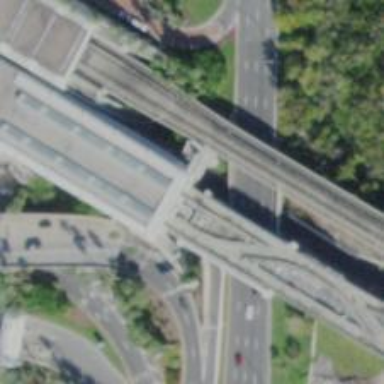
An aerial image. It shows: Monorail bridge with electrified railway tracks.